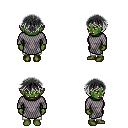
a pixel art fantasy rpg character, female body template, orc, green skin, chain mail, white pants, gray short bangs hairstyle, four views (front, back, left, right), 2x2 character sprite sheet, small pixel art, hard edges, no anti-aliasing